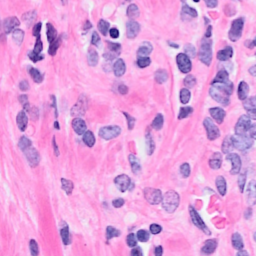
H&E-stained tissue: Breast